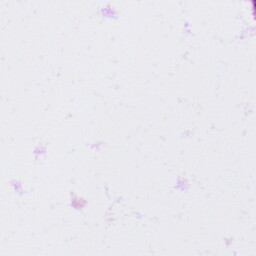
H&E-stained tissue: Ovarian